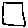
Label: square